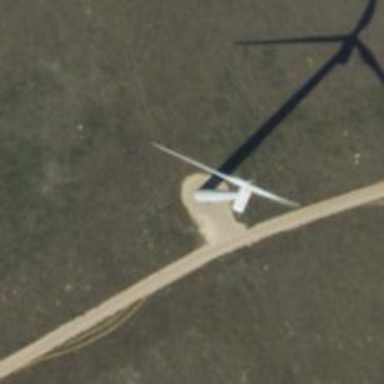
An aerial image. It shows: Wind turbine generator that utilizes wind as its source for generating electricity. It is of the horizontal axis type.